Question: Have you had a chance to work with Microsoft Windows Azure web UI ? specially the new one.

Is that a specific UI web platform that we can develop applications using that or it is specially created for microsoft internal use only ?
If its available for development It would be much appreciated to have some information about that.
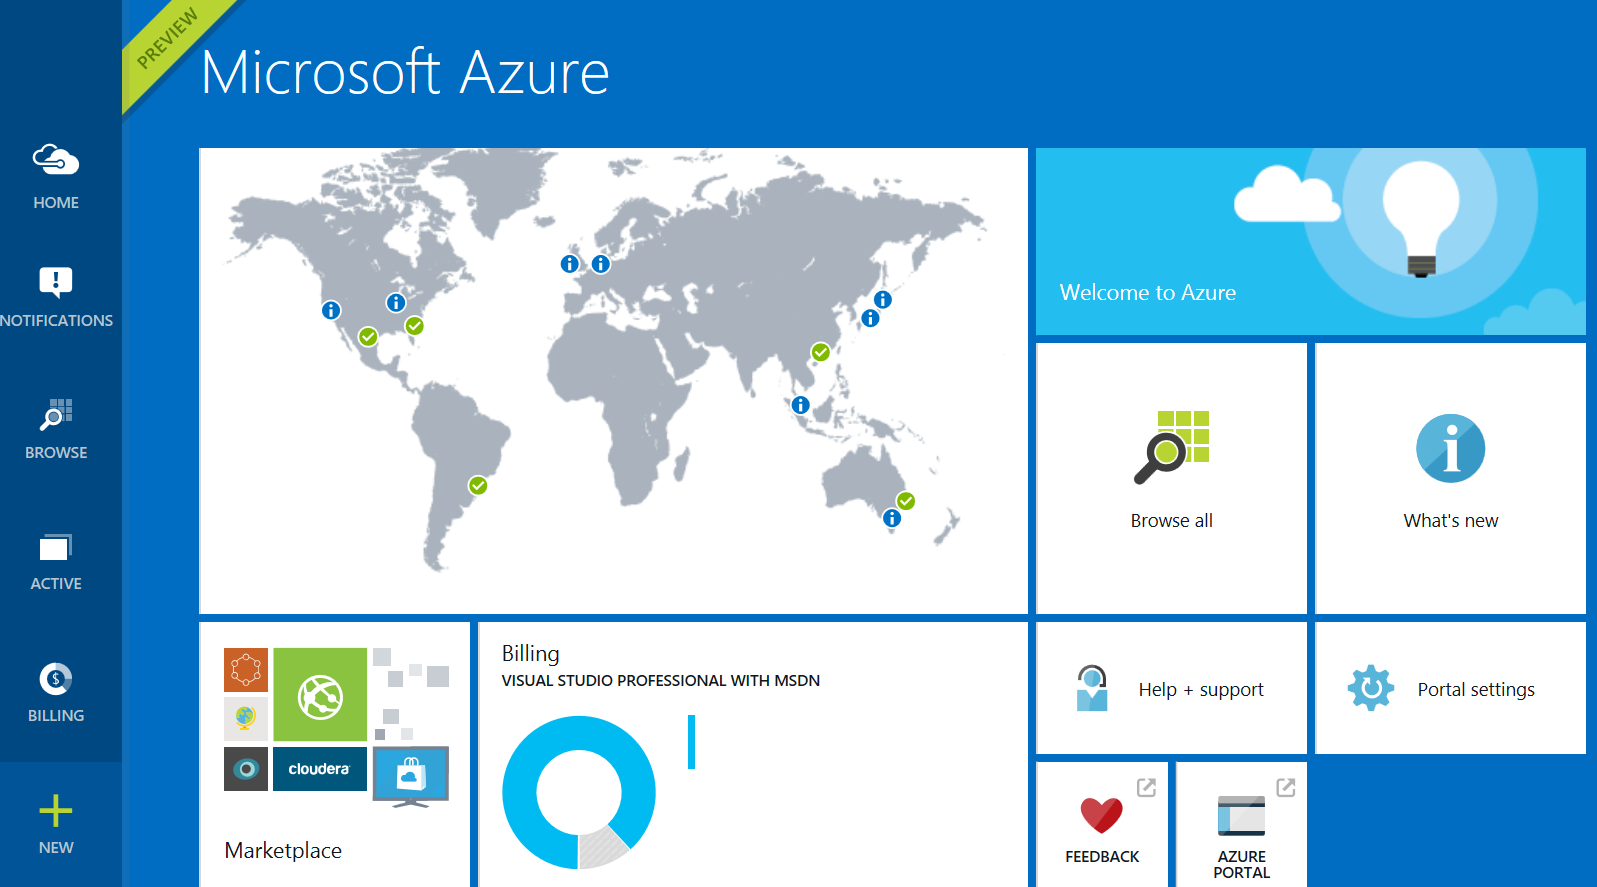
Answer: It's not publicly available, but you can vote for <URL> to open source the portal framework.